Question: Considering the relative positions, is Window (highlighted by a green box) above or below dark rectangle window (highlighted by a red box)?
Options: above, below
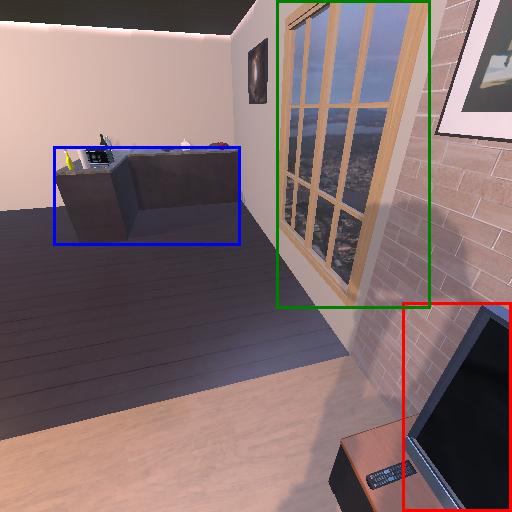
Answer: above